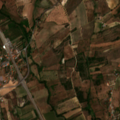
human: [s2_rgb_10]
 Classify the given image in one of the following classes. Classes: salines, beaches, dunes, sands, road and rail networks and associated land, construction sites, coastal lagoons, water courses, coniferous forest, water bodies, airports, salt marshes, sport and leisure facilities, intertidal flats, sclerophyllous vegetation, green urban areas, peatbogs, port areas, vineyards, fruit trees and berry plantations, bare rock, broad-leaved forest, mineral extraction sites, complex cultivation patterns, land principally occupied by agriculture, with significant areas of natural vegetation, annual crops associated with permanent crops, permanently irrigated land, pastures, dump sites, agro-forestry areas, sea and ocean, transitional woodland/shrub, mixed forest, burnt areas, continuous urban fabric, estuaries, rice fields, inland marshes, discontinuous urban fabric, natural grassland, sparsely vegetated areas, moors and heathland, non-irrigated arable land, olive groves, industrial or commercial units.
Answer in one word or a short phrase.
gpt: discontinuous urban fabric, olive groves, complex cultivation patterns